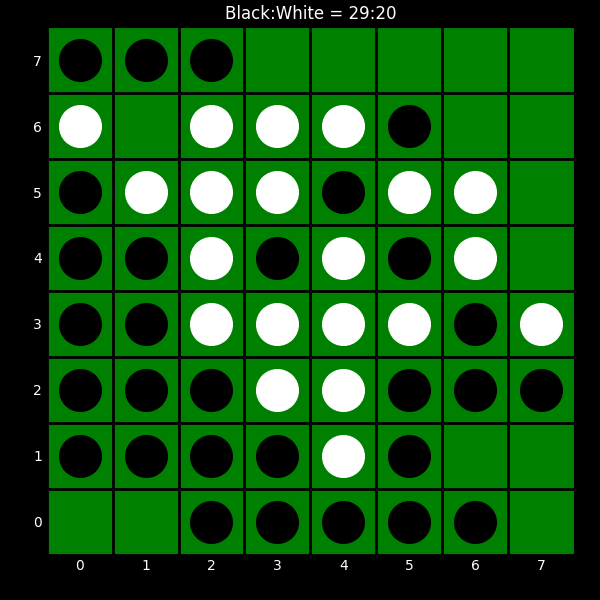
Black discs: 29
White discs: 20